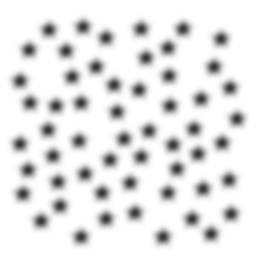
Squares: 0
Triangles: 0
Stars: 56
Total shapes: 56